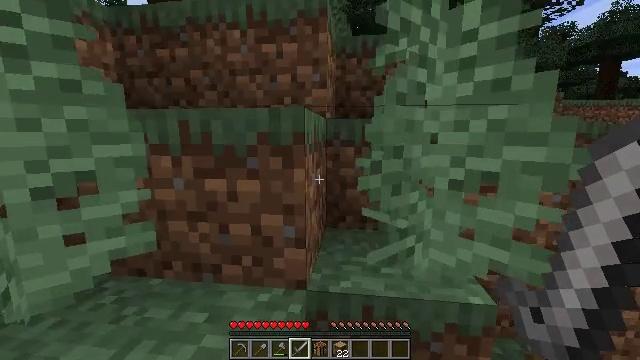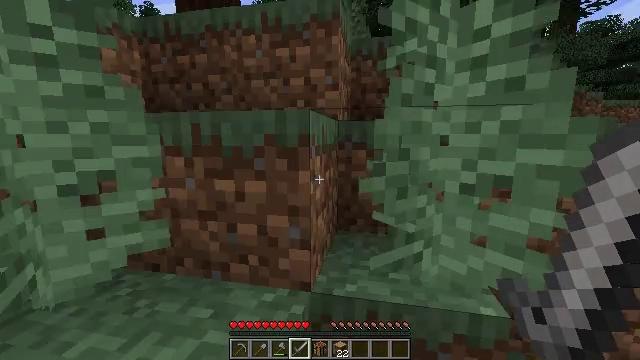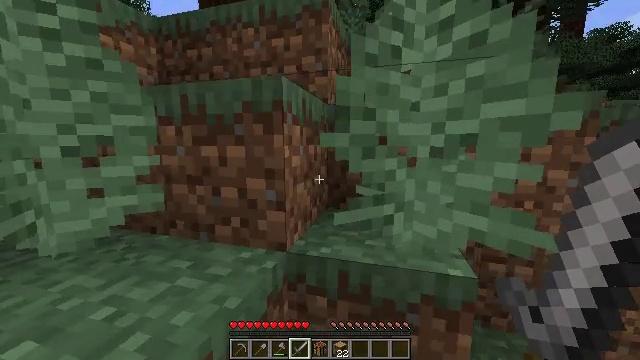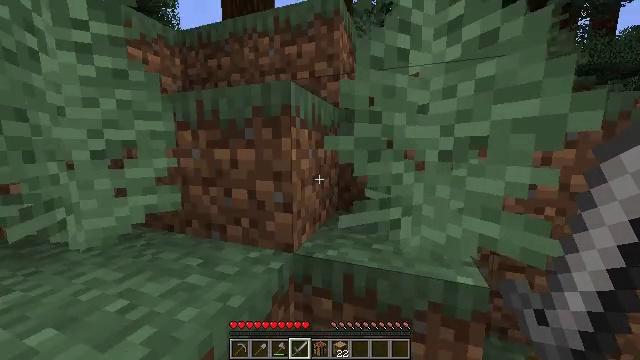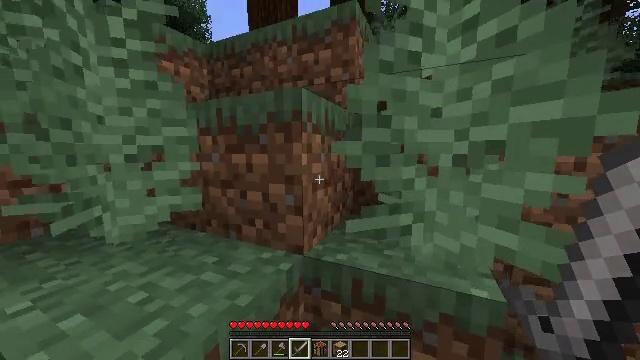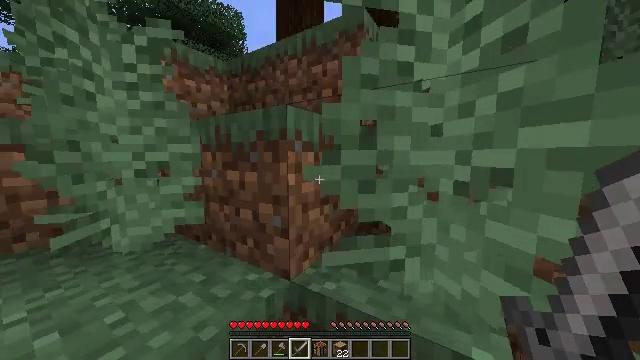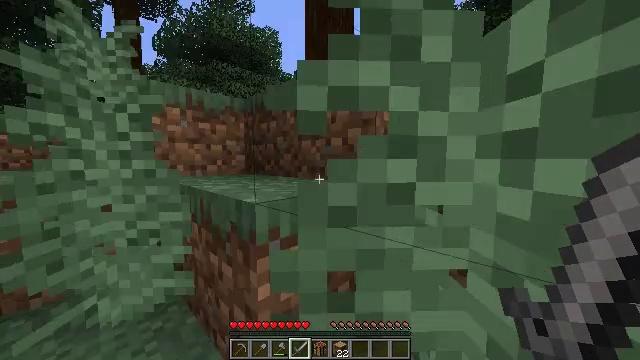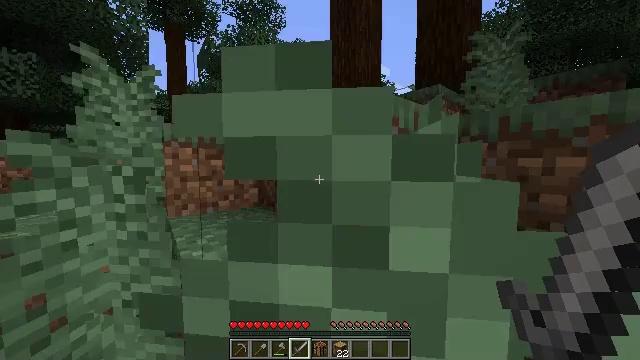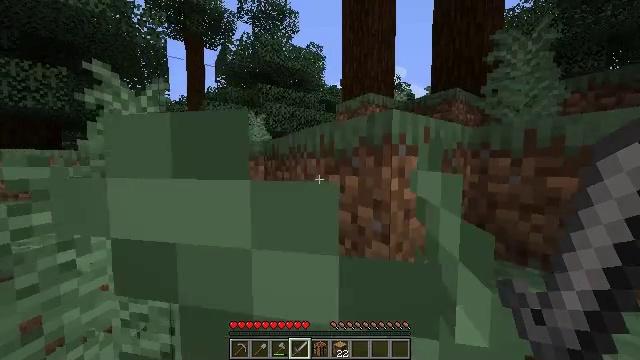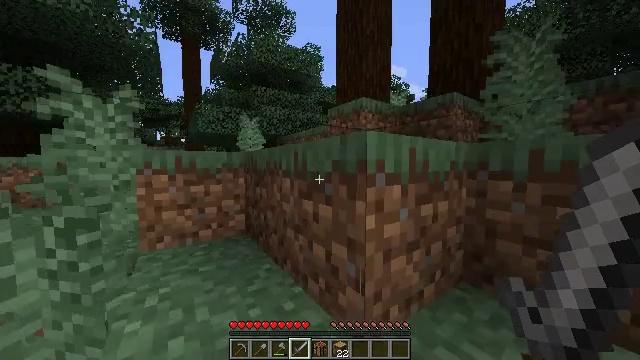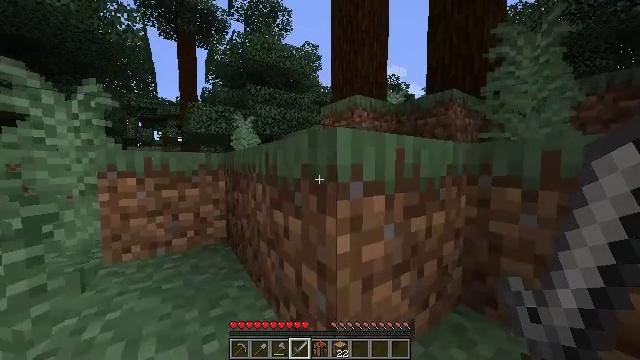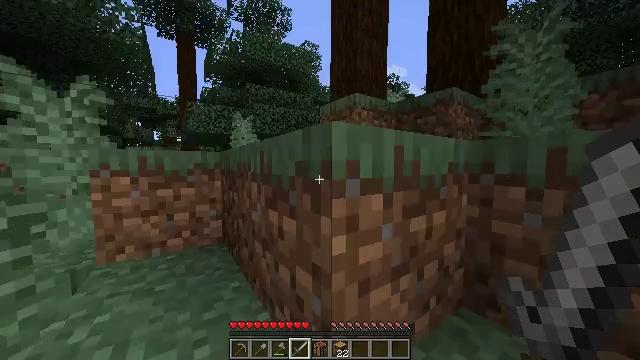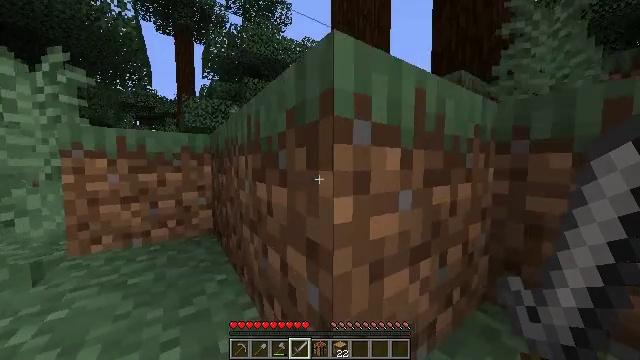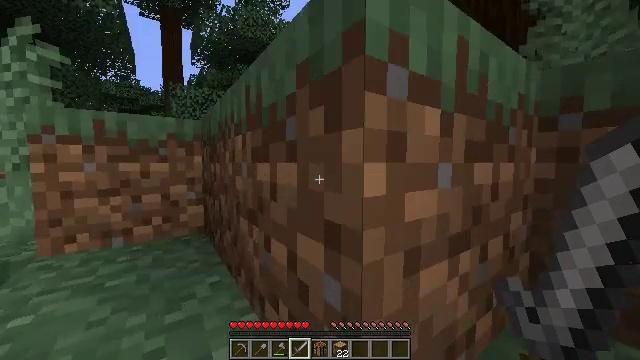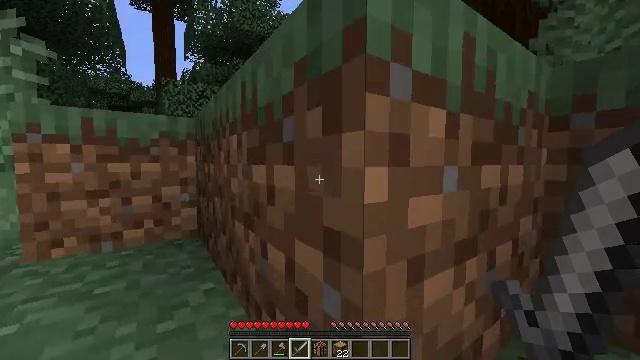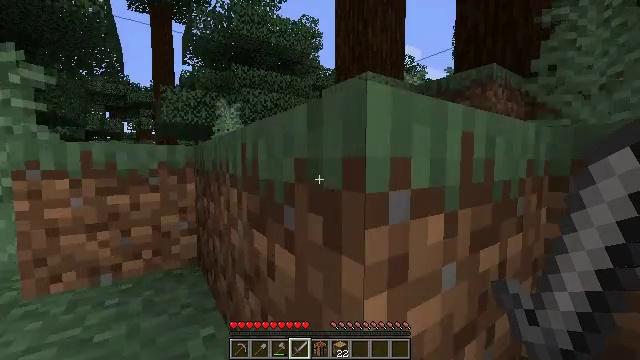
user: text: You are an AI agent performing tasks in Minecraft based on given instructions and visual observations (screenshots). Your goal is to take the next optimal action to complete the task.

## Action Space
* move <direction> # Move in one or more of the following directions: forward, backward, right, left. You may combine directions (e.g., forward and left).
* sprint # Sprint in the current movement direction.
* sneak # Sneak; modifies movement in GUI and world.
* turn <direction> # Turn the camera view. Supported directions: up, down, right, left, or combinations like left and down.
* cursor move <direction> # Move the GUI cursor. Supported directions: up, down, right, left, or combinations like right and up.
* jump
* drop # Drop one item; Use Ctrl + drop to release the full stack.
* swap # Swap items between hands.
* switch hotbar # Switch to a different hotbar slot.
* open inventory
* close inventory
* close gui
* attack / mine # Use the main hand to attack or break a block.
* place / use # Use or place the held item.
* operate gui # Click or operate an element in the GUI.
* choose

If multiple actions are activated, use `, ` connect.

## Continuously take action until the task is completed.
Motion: motion action
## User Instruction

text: Clear the sweet berry bush to collect the sweet berries.
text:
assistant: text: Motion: move forward and move right, sprint, turn left, jump
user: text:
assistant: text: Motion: move forward and move right, sprint, turn left, jump
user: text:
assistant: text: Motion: move forward and move right, sprint, turn left, jump
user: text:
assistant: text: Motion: move forward and move right, sprint, turn left, jump
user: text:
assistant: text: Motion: move forward and move right, sprint, turn left and up, jump
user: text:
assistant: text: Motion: move forward, sprint, turn left and up, jump
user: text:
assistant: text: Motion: move forward, sprint, turn left, jump
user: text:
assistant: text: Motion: move forward, sprint, turn left, jump
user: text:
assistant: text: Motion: move forward, sprint, jump
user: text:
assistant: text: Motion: move forward, sprint, jump
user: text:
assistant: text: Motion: move forward, sprint, jump
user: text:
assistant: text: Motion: move forward, sprint, jump
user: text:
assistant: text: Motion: move forward, sprint, jump
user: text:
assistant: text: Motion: move forward, sprint, jump
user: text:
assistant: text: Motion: move forward, sprint, jump
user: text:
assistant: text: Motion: move forward, sprint, jump
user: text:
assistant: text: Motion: move forward, sprint, turn left, jump
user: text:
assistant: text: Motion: move forward, sprint, turn left, jump
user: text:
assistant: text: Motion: move forward, sprint, turn left, jump
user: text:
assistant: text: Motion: move forward, sprint, jump
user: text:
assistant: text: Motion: move forward, sprint, jump
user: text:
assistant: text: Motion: move forward, sprint, jump
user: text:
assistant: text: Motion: move forward, sprint, jump
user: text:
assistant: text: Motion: move forward, sprint, jump
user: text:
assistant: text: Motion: move forward, sprint, jump
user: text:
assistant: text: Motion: move forward, sprint, jump
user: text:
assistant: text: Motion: move forward, sprint, jump
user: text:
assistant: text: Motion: move forward, sprint, jump
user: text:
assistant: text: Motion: move forward, sprint, turn left, jump
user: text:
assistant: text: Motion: move forward, sprint, turn left and down, jump